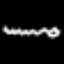
Label: squiggle